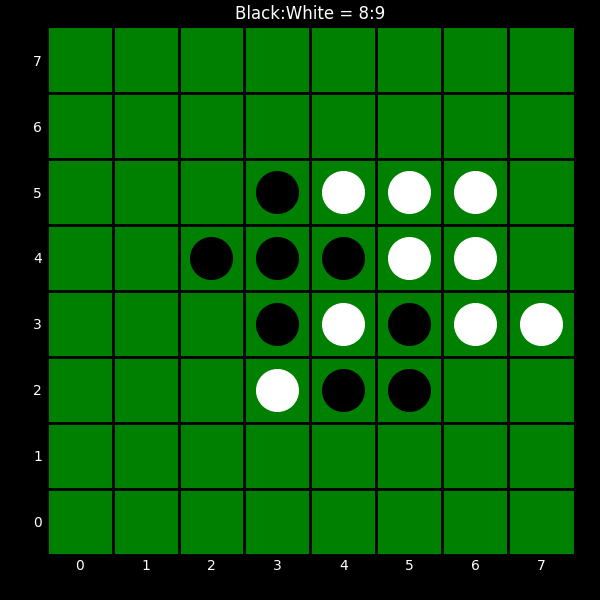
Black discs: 8
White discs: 9